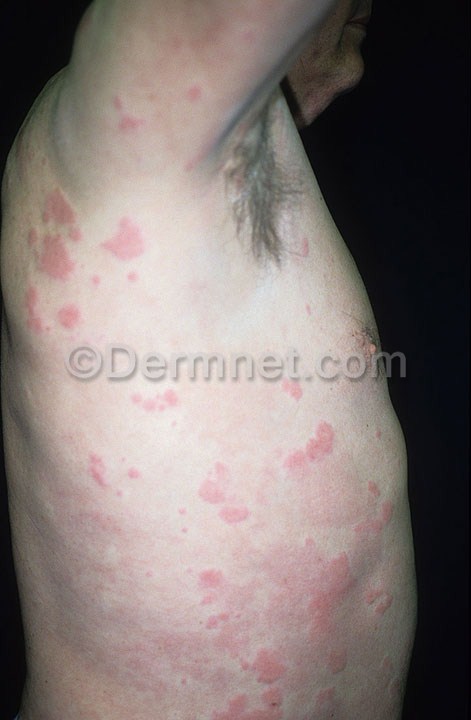
Disease: Urticaria Hives